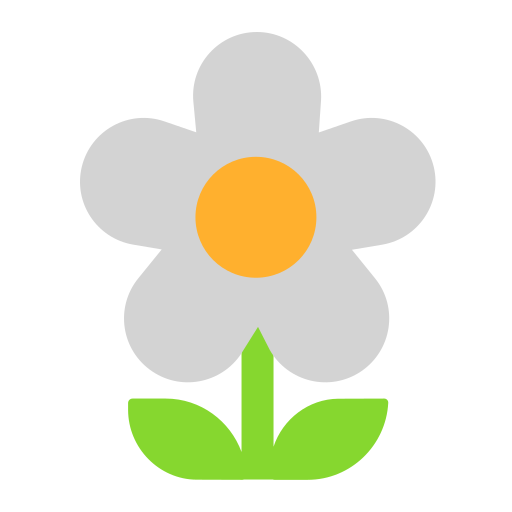
blossom flat